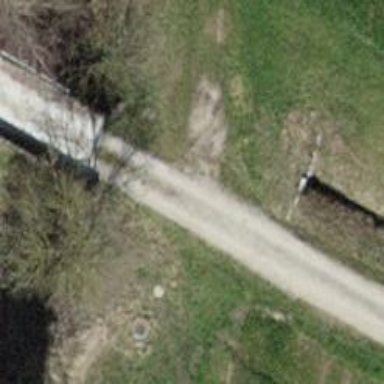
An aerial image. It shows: Concrete bridge over track with grade 2 surface.